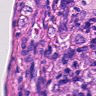
Metastatic tissue present: yes